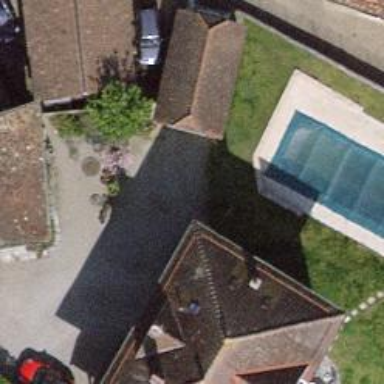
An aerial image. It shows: Swimming pool located in leisure land.